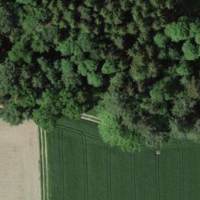
EUNIS habitat code: 41
Species observed at this site:
Falco subbuteo